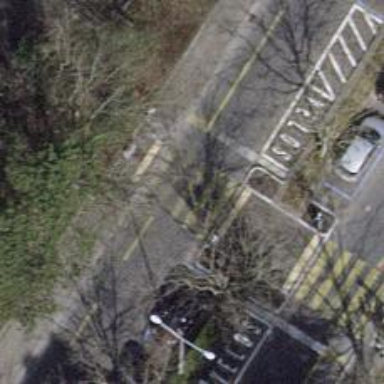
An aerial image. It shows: Road crossing with traffic signals.